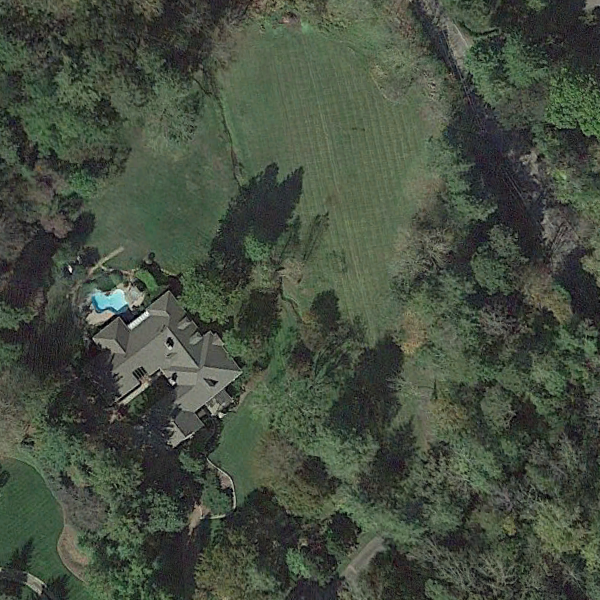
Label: SparseResidential